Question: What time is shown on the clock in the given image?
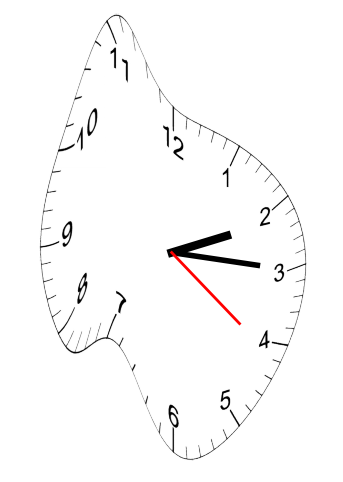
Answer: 02:15:21